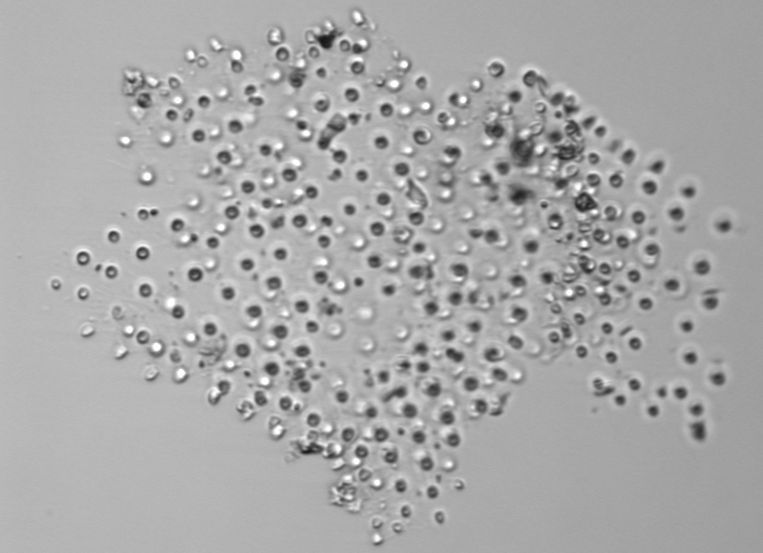
Label: Parvicorbicula_socialis